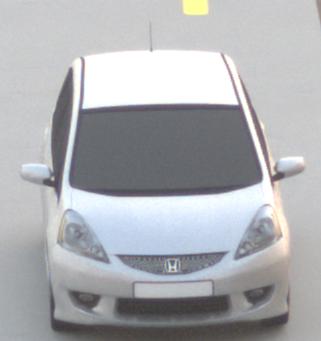
Make: Honda
Model: Jazz 1.2
Detailed model: Jazz (III) (11/08 - 04/11)
Model produced from: 2008/11
Model produced until: 2010/10
Doors: 5
Color: white
Road condition: dry road
Daytime: dawn
Contrast: low contrast